Field crop: tomato
Growth stage: 1
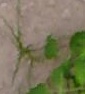
Species: cyperus